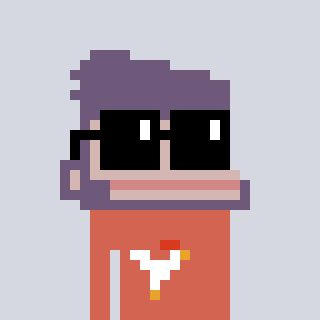
a pixel art character with square black sunglasses, a ape-shaped head and a peachy-colored body on a cool background